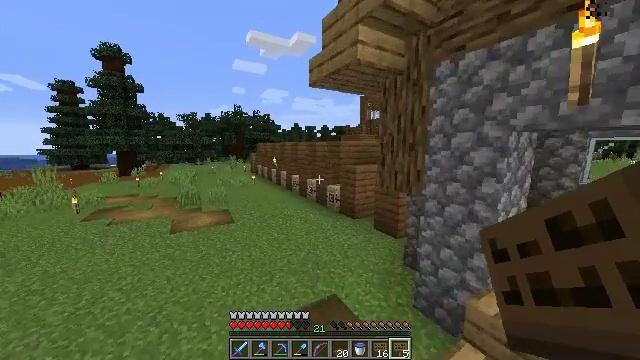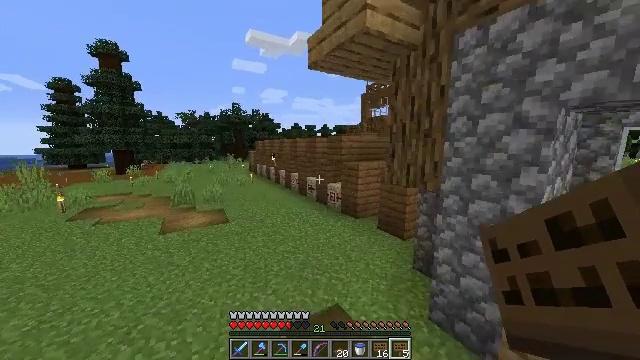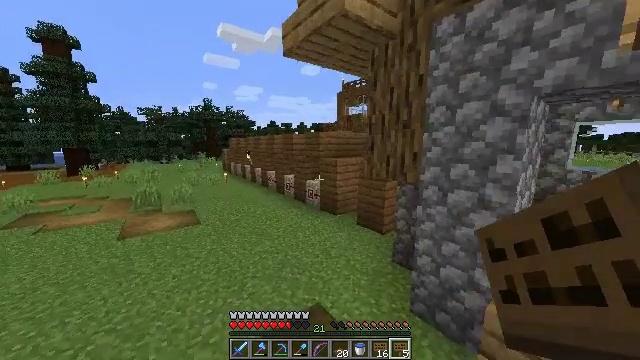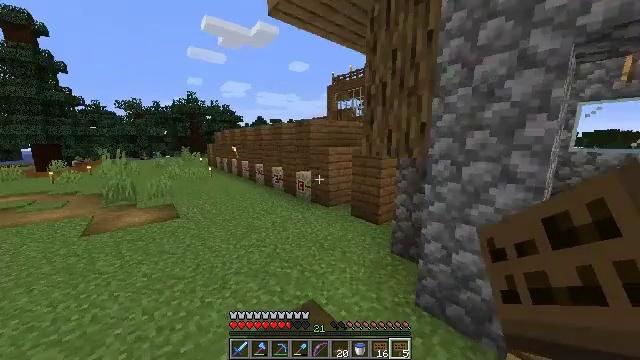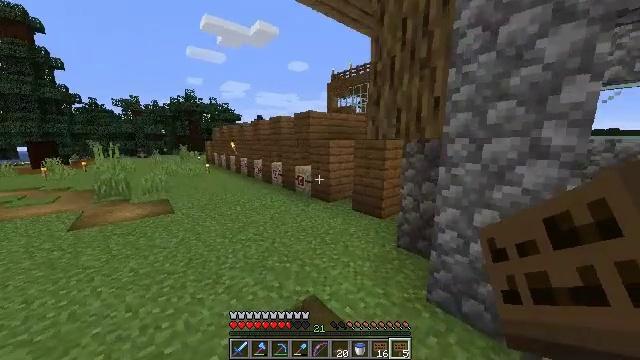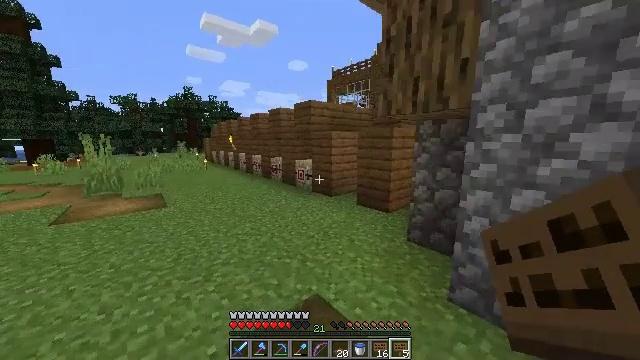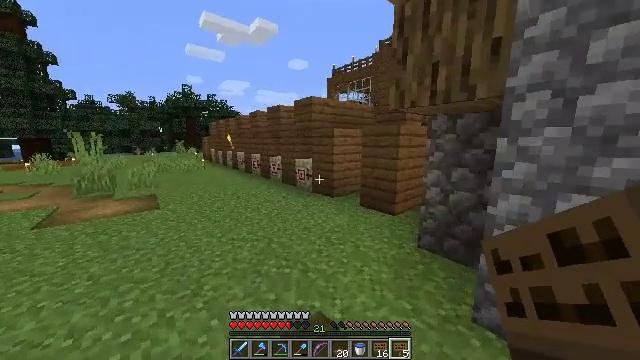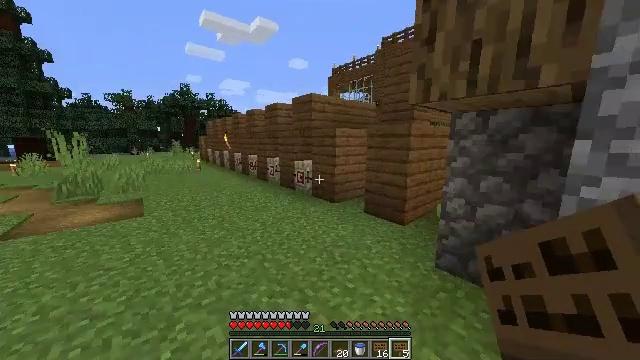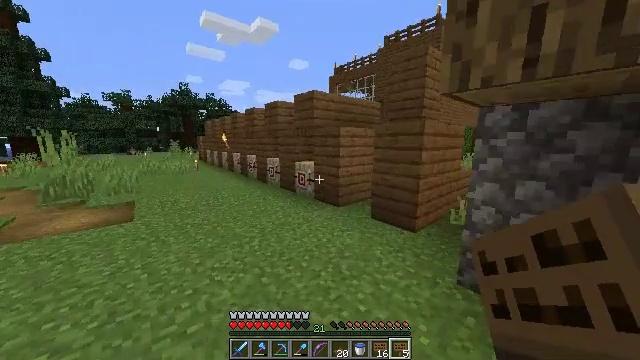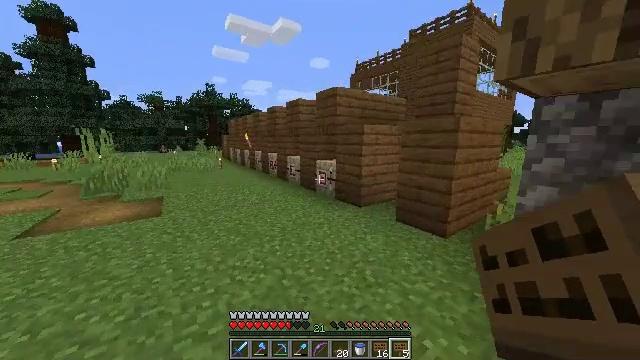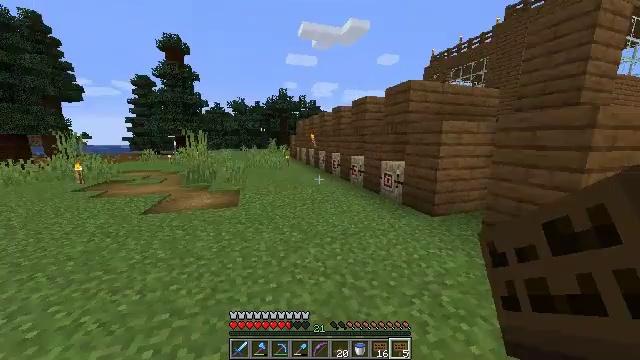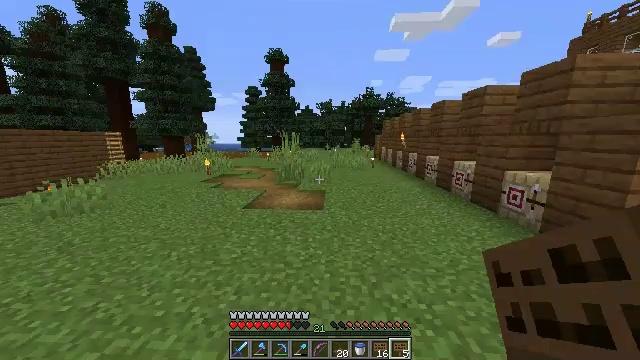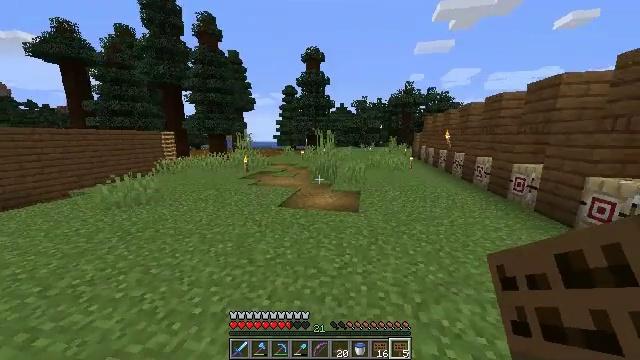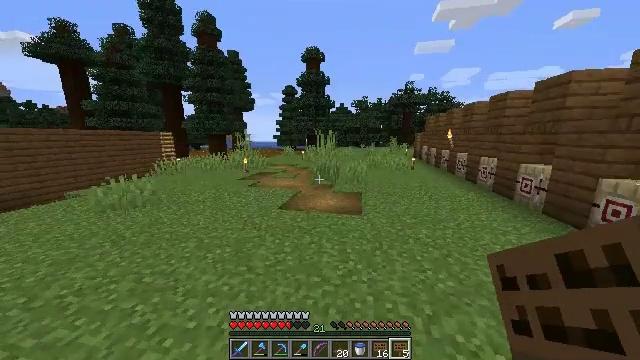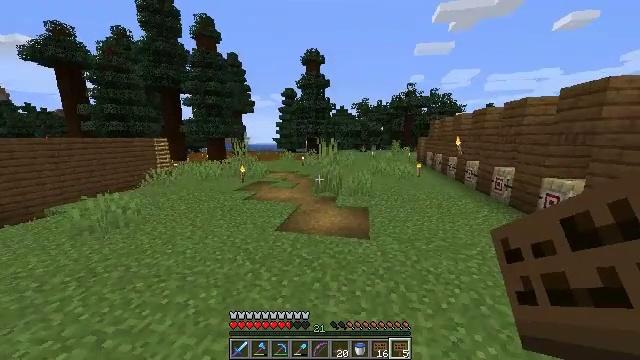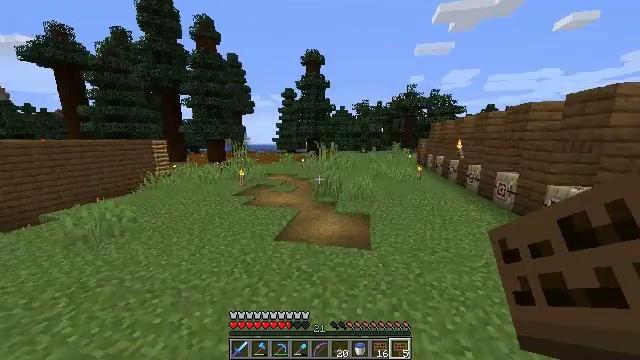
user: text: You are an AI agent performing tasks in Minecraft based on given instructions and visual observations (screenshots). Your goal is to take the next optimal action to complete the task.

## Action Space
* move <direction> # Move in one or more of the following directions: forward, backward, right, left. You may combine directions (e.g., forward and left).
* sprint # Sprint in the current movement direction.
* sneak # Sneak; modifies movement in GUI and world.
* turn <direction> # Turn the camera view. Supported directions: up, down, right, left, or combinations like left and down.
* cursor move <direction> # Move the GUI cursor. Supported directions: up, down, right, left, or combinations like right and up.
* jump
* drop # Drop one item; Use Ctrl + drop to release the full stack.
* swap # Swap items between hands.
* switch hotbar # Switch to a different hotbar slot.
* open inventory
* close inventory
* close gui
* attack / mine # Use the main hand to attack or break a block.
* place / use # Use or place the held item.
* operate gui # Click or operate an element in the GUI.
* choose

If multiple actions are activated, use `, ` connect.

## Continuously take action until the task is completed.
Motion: motion action
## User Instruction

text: Remove a spruce sign from the inventory.
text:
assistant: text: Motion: move forward, sprint, jump
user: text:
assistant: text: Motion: move forward, sprint, turn right, jump
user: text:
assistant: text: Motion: move forward, sprint, turn right
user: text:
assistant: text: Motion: move forward, sprint
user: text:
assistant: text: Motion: move forward, sprint
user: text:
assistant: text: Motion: move forward, sprint
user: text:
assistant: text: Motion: move forward, sprint
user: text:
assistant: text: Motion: move forward and move left, sprint
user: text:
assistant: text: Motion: move forward and move left, sprint, turn left
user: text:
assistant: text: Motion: move forward and move left, sprint, turn left
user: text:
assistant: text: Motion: move forward and move left, sprint, turn left
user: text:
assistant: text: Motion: move forward, sprint, turn left
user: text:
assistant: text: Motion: move forward, sprint
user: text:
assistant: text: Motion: move forward, sprint, jump
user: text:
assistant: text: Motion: move forward, sprint, jump
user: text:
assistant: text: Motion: move forward, sprint, jump
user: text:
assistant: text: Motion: move forward, sprint, jump
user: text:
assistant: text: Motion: move forward, sprint, jump
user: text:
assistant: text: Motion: move forward, sprint, turn right, jump
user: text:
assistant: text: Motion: move forward, sprint, turn right, jump
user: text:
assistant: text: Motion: move forward, sprint, turn right, jump
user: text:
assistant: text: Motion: move forward, sprint, turn right, jump
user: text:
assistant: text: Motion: move forward, sprint, turn right, jump
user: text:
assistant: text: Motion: move forward, sprint, jump
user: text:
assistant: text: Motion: move forward, sprint, jump
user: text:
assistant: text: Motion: move forward, sprint, jump
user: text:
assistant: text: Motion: move forward, sprint, jump
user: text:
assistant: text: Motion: move forward, sprint, jump
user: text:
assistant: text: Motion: move forward, sprint, jump
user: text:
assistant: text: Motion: move forward, sprint, jump